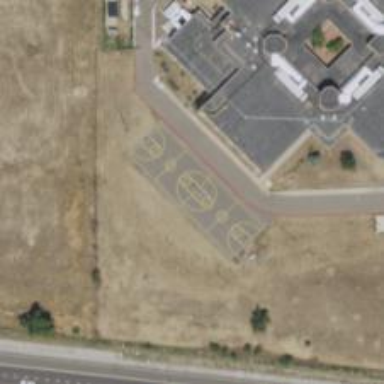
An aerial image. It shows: Basketball court on leisure land pitch.